Question: What's the best way to implement an interface that looks like this in rails?

Currently I'm using Searchlogic, and it's a tad painful. Problems include:
- Making sure certain operations remain orthogonal -- for example, if you select "Short Posts" and then search, your search results should be restricted to short posts.- Making sure the correct link gets the "selected" class. Right now the links are '<a>''s, so maintaining this state client-side is tricky. I'm hacking it by having the AJAX response to, say, sorting return a new sort links section with the correct link "selected". Using radio buttons instead of '<a>' tags would make it easier to maintain state client-side -- maybe I should do that?
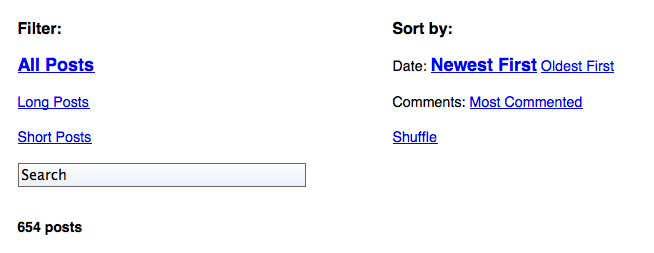
Answer: I recently solved a similar problem using named_scopes and some ruby metaprogramming that I rolled up into a plugin called <URL>.
> accepts a hash of scope
names and values, and chains them into
parametised scope calls. If the model has a named_scope that matches the provided name, this is called.If no named_scope is found, an anonymous scope is created.